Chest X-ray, PA view. Patient: 49 years old, sex M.
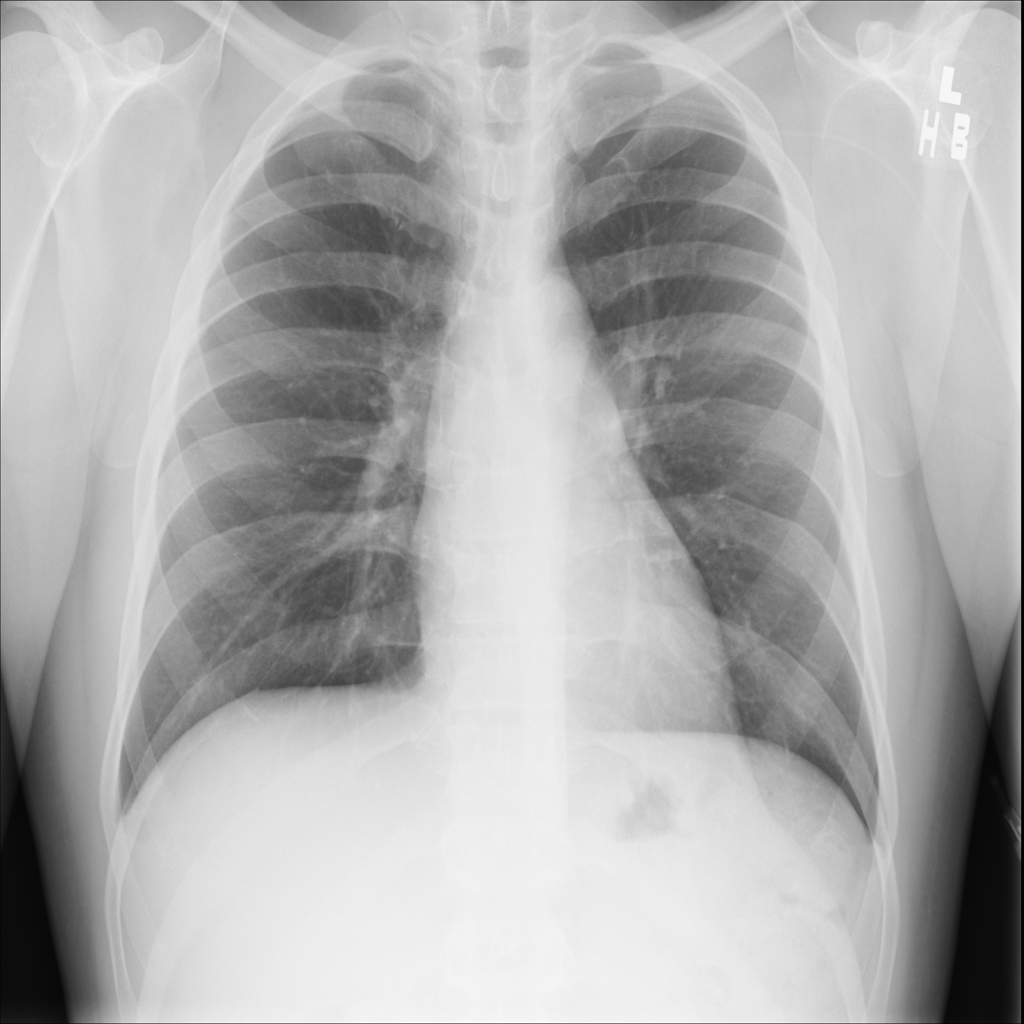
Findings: No Finding